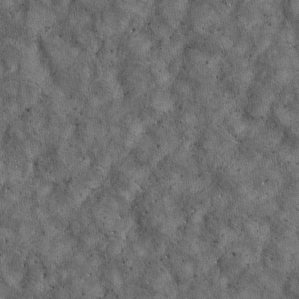
Label: non_frost